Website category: phone
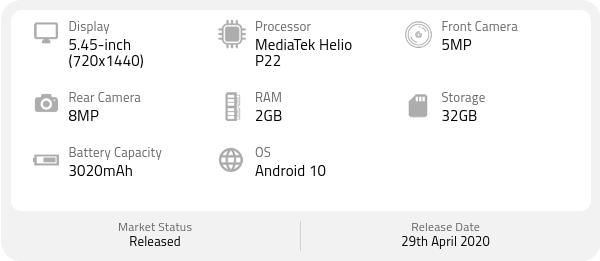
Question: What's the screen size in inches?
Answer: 5.45-inch

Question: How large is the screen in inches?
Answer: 5.45-inch

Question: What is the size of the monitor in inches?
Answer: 5.45-inch

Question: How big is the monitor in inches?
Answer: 5.45-inch

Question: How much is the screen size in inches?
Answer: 5.45-inch

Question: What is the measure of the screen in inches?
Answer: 5.45-inch

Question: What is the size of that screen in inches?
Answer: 5.45-inch

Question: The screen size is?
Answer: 5.45-inch

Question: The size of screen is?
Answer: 5.45-inch

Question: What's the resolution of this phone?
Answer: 720x1440

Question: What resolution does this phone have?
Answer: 720x1440

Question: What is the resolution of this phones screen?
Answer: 720x1440

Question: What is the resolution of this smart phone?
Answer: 720x1440

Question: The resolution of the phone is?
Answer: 720x1440

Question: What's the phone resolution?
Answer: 720x1440

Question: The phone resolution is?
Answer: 720x1440

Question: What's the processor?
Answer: MediaTek Helio P22

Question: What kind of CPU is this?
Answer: MediaTek Helio P22

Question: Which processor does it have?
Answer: MediaTek Helio P22

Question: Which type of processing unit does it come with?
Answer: MediaTek Helio P22

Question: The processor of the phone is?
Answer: MediaTek Helio P22

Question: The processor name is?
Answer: MediaTek Helio P22

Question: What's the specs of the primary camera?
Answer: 8MP

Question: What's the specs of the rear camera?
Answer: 8MP

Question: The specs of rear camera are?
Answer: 8MP

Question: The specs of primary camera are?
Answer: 8MP

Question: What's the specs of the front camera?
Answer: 5MP

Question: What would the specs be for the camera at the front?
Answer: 5MP

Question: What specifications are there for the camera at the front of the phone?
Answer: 5MP

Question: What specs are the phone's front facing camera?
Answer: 5MP

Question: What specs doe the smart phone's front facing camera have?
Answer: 5MP

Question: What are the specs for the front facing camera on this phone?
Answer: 5MP

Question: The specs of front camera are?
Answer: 5MP

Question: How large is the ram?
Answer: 2GB

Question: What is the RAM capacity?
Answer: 2GB

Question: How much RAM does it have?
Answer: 2GB

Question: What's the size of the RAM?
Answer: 2GB

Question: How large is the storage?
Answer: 32GB

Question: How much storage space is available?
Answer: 32GB

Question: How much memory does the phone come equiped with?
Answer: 32GB

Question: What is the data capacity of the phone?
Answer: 32GB

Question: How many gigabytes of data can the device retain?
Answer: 32GB

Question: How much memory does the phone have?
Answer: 32GB

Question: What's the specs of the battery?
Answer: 3020mAh

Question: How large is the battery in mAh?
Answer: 3020mAh

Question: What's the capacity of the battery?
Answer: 3020mAh

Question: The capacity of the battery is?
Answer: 3020mAh

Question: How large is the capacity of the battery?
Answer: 3020mAh

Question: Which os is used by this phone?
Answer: Android 10

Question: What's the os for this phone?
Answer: Android 10

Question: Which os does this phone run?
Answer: Android 10

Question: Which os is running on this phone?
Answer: Android 10

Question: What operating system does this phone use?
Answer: Android 10

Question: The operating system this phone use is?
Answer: Android 10

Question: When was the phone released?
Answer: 29th April 2020

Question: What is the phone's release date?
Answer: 29th April 2020

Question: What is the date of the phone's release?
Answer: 29th April 2020

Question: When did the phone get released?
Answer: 29th April 2020

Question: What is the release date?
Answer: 29th April 2020

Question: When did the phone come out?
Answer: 29th April 2020

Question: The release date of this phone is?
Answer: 29th April 2020